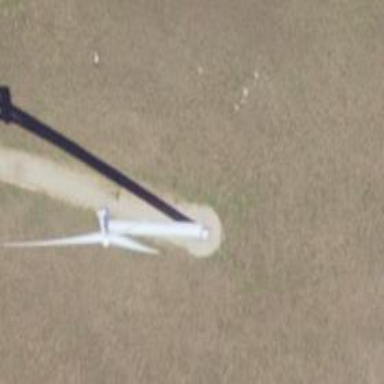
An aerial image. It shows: Wind generator in the form of horizontal axis wind turbine.